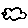
Label: cloud